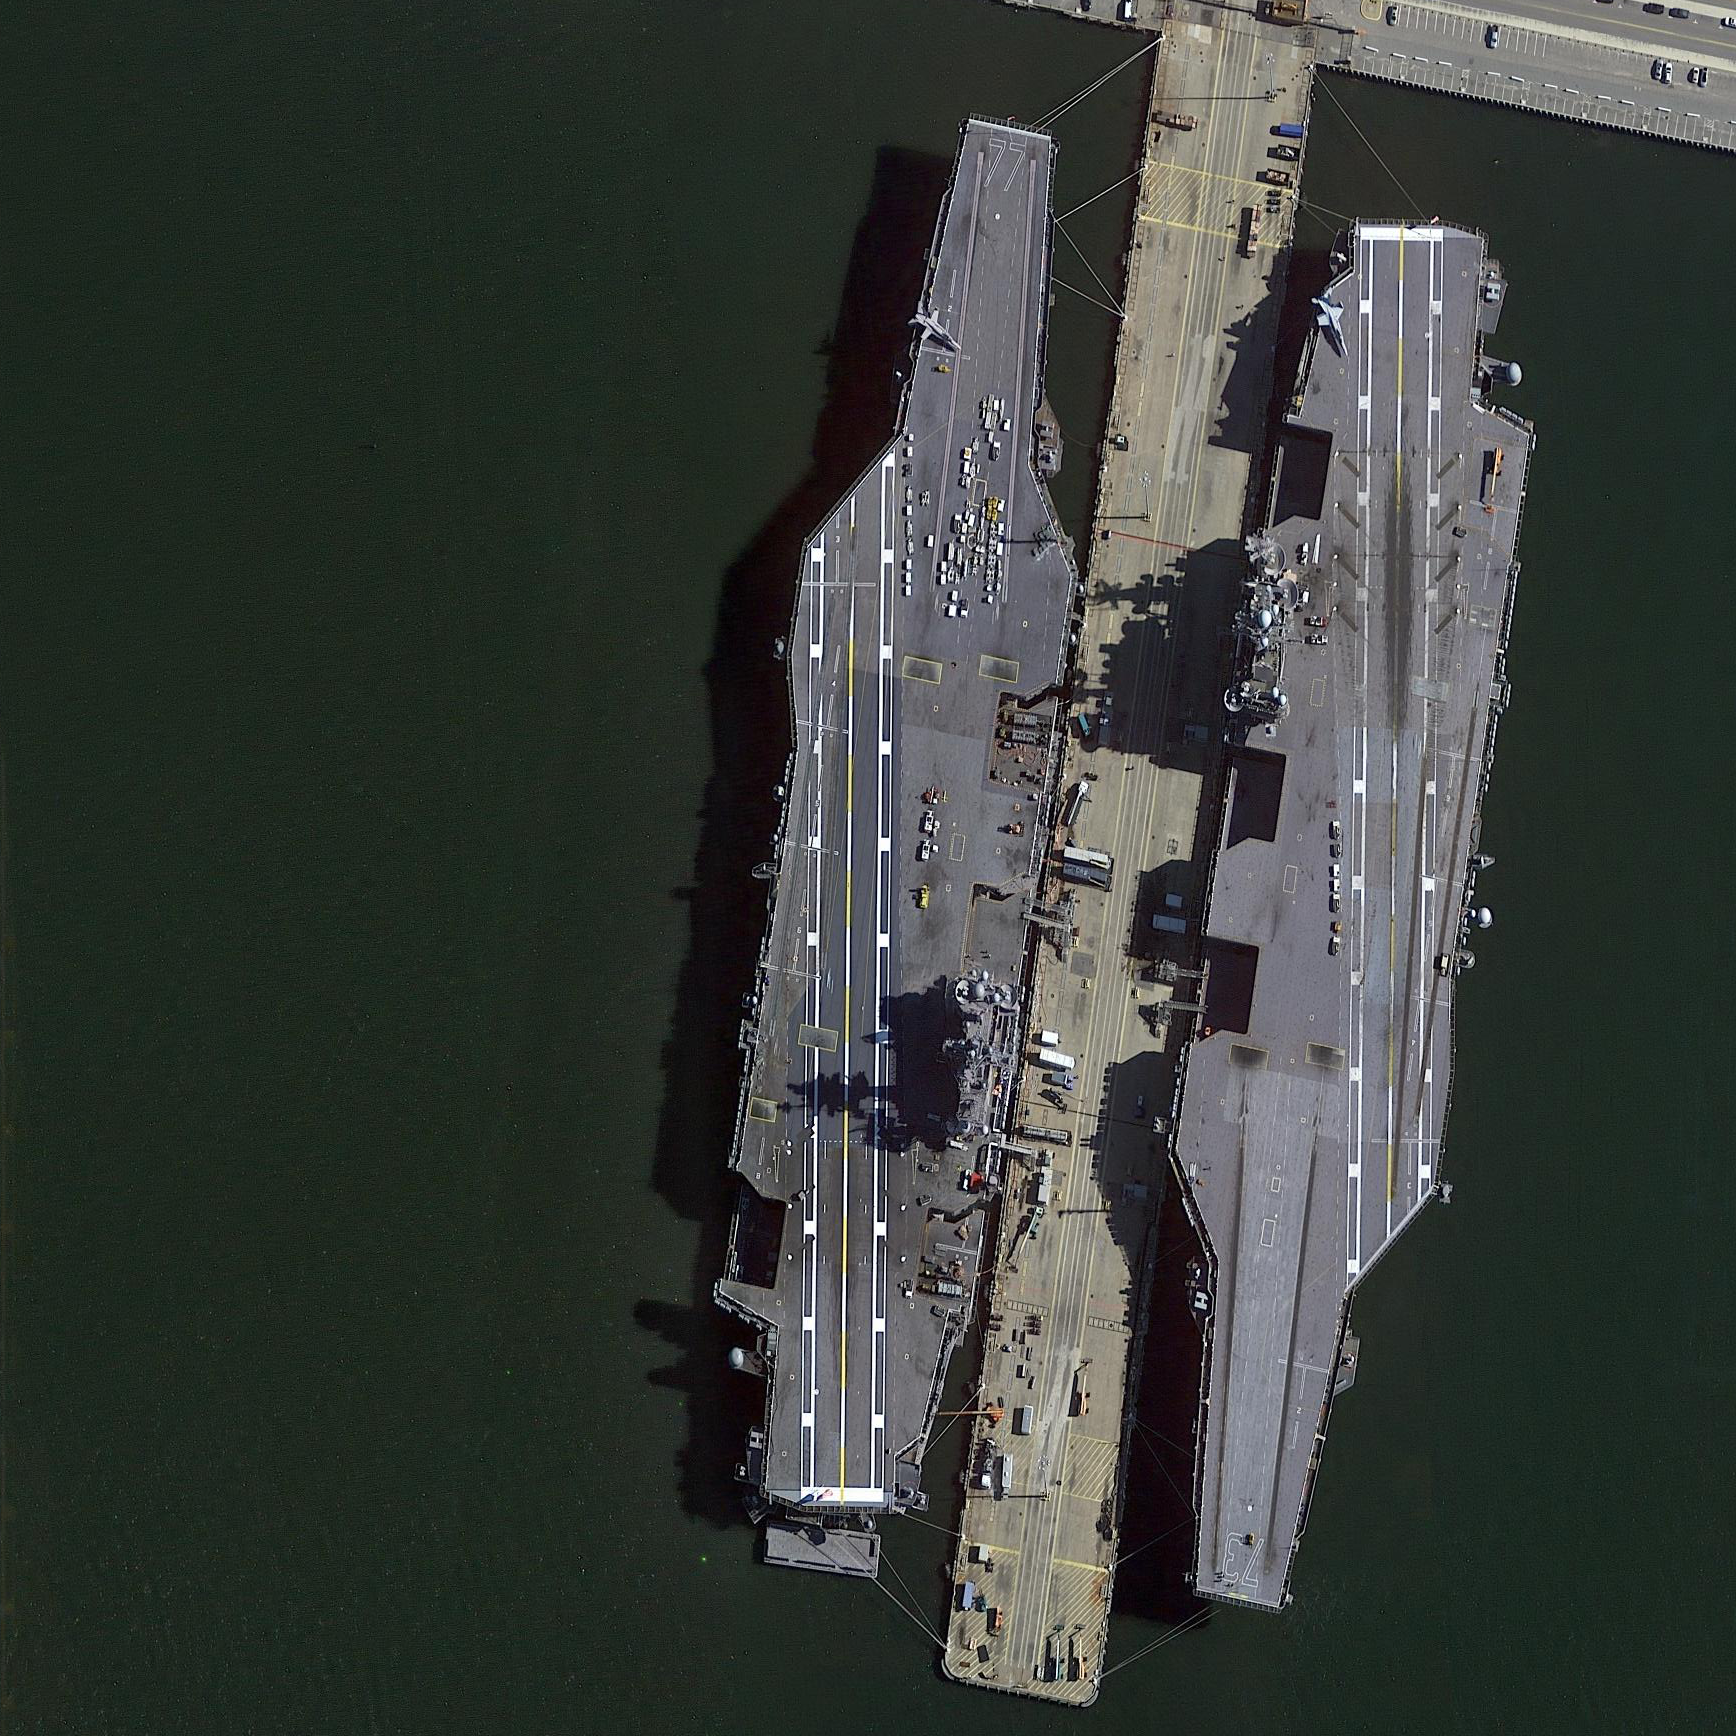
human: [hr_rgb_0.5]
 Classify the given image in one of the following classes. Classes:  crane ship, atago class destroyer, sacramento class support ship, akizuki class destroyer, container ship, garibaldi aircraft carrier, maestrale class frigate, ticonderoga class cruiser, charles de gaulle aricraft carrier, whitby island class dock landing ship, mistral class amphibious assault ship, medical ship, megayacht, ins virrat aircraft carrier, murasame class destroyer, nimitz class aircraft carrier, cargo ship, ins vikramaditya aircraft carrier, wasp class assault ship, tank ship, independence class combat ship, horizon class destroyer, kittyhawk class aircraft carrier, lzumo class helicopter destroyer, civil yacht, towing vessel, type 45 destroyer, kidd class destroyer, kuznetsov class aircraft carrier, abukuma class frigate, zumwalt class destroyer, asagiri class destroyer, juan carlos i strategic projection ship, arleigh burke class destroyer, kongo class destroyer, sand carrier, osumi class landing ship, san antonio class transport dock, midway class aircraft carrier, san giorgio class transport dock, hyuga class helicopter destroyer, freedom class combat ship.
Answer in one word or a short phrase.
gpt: Nimitz class aircraft carrier